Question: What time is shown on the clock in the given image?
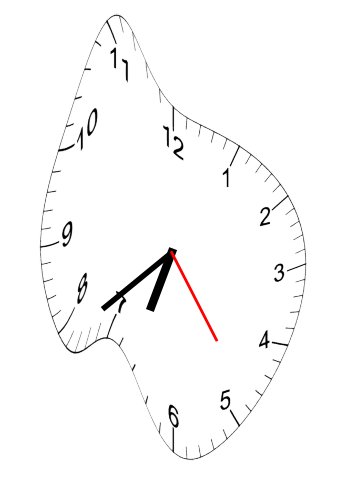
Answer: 06:38:24